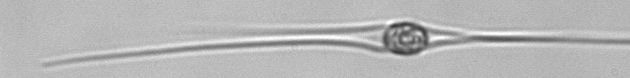
Label: Chaetoceros_danicus